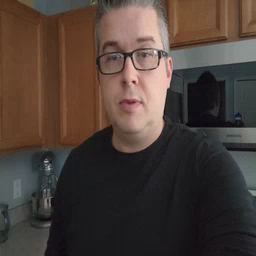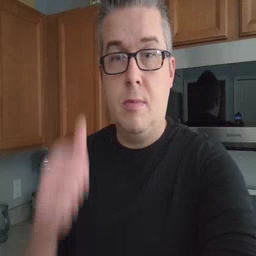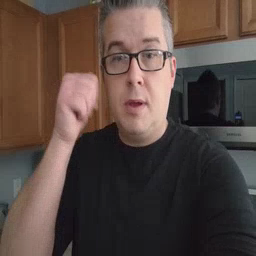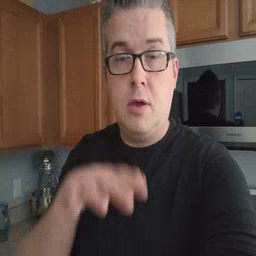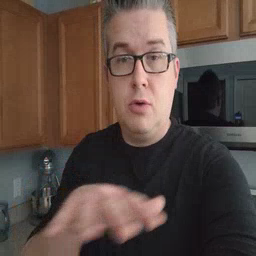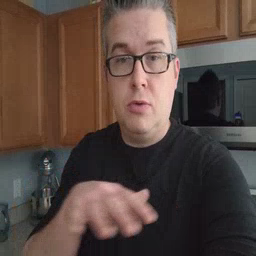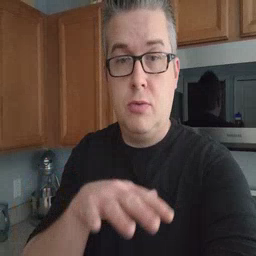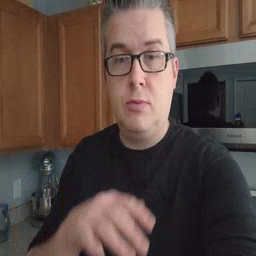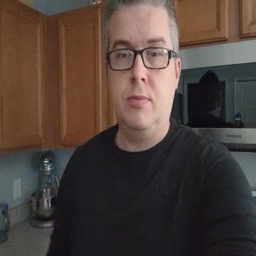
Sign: backyard